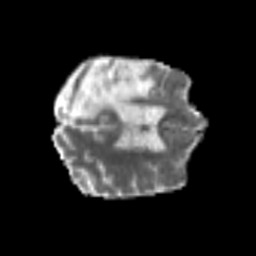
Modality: MD
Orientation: axial
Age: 60
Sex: male
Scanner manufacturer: siemens
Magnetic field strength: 3 T
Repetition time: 6.1 s
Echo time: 0.101 s